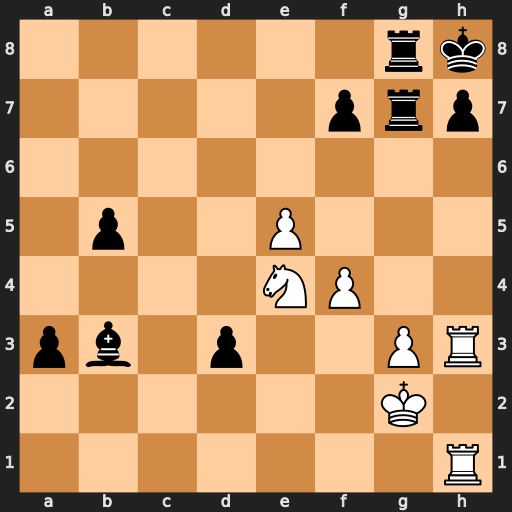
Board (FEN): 6rk/5prp/8/1p2P3/4NP2/pb1p2PR/6K1/7R
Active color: w
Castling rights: -
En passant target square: -
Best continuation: Nf6 Rxg3+ Rxg3 Rxg3+ Kxg3